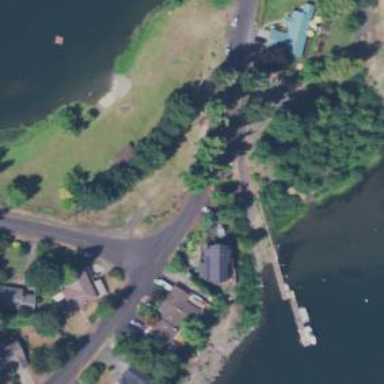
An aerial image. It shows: Slipway on leisure land.